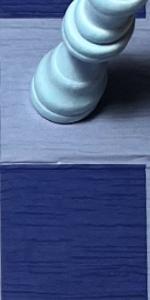
Label: Empty